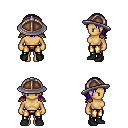
a pixel art fantasy rpg character, female body template, human, tanned skin, leather shoulder armor, gold greaves, blue long bangs hairstyle, chain helm, black shoes, four views (front, back, left, right), 2x2 character sprite sheet, small pixel art, hard edges, no anti-aliasing